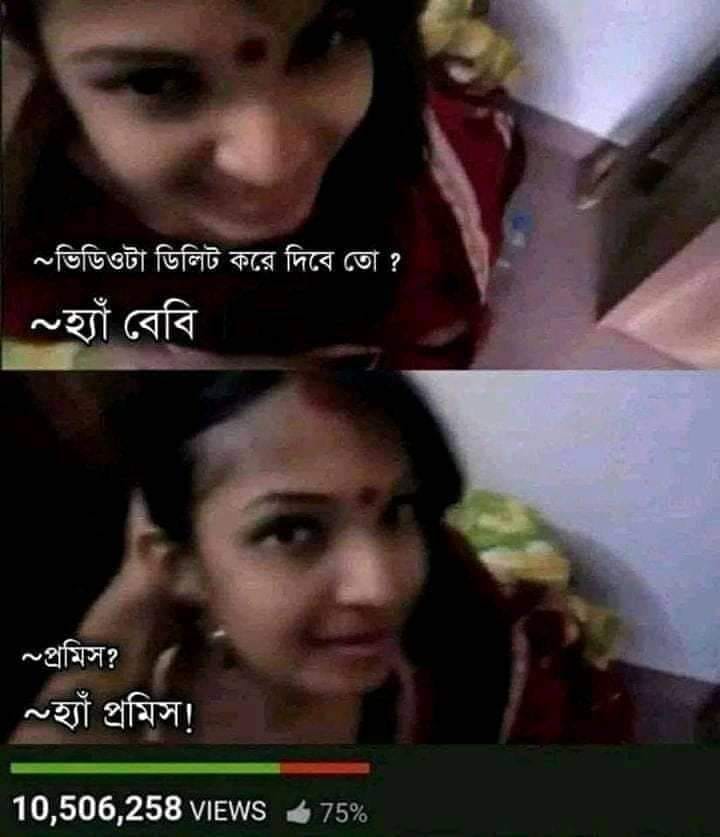
Caption: ~ভিডিওটা ডিলিট করে দিবে তো? ~হ্যাঁ বেবি        ~প্রমিস    ~হ্যাঁ প্রমিস    10,506,258 VIEWS   75%
Label: hate